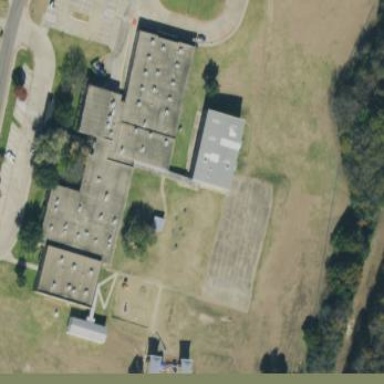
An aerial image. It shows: School.